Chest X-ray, PA view. Patient: 41 years old, sex F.
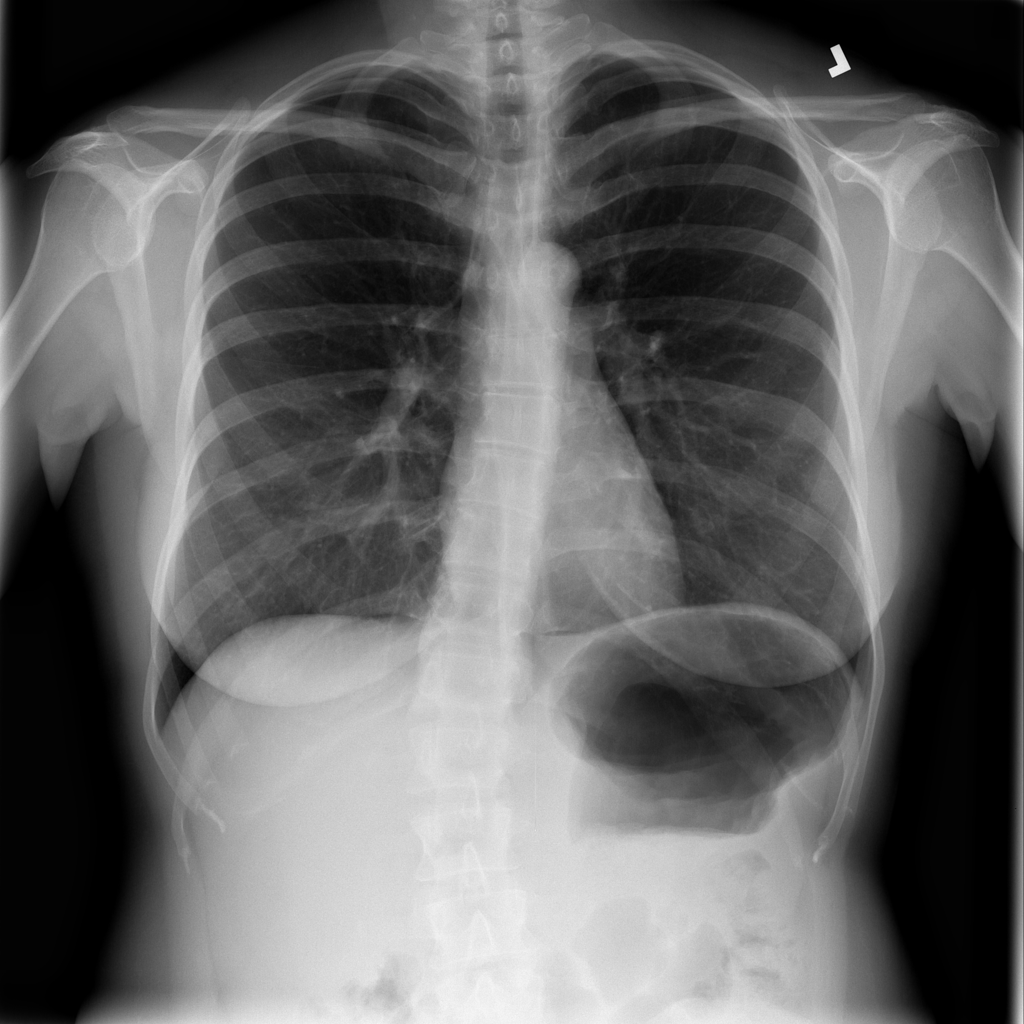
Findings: Infiltration